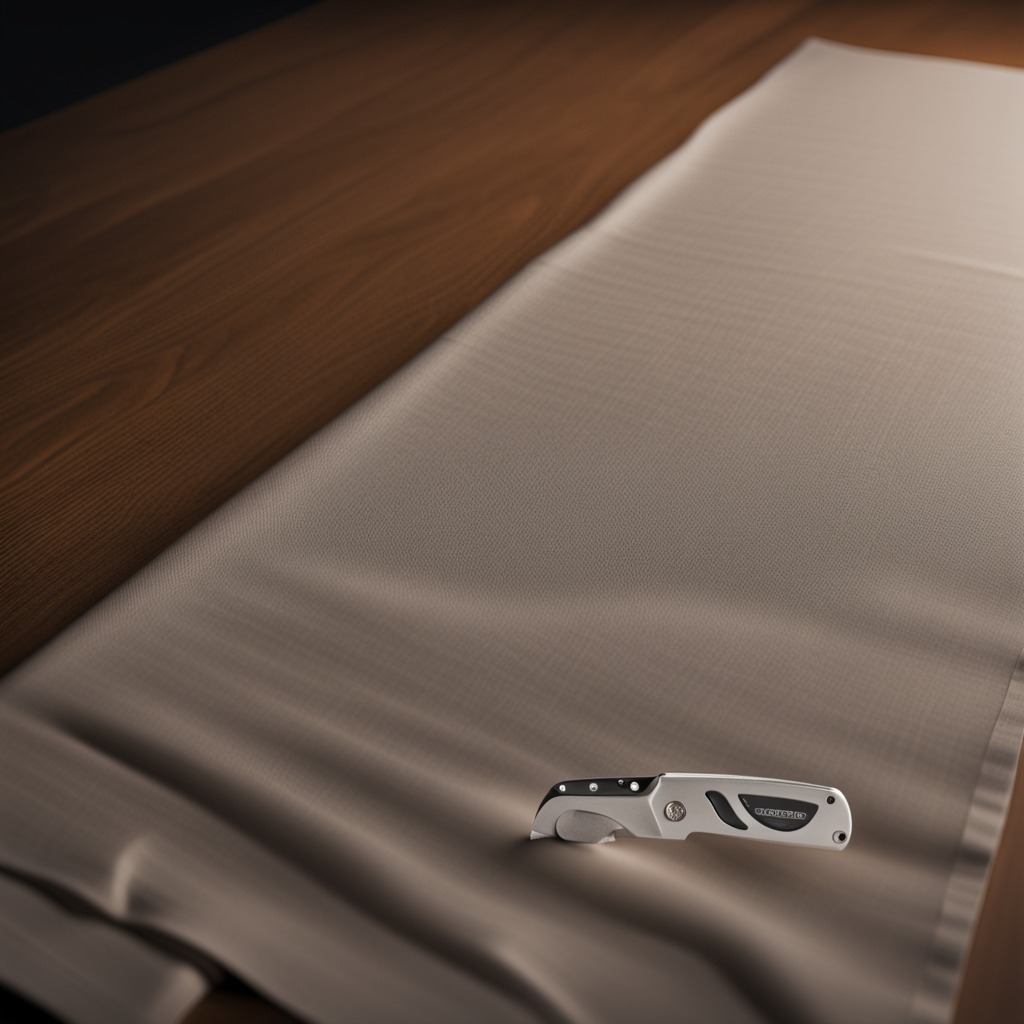
A utility knife lying on a wooden table inside a workshop at night